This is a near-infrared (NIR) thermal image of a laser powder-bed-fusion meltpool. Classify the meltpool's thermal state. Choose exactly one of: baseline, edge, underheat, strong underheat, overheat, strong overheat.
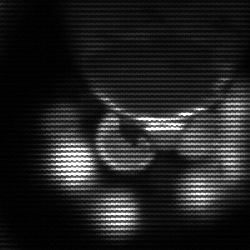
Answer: baseline